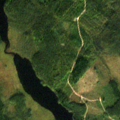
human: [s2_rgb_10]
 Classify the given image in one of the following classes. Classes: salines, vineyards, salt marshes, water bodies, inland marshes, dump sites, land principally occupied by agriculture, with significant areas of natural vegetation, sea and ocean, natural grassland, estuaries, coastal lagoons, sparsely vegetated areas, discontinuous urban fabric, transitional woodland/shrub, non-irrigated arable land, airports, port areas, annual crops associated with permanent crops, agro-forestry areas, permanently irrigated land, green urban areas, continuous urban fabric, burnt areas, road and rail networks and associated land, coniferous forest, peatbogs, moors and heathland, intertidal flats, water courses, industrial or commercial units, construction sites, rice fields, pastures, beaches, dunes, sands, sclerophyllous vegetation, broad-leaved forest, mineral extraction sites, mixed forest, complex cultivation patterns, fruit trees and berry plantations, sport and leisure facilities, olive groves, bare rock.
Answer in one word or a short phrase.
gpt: coniferous forest, mixed forest, transitional woodland/shrub, water bodies